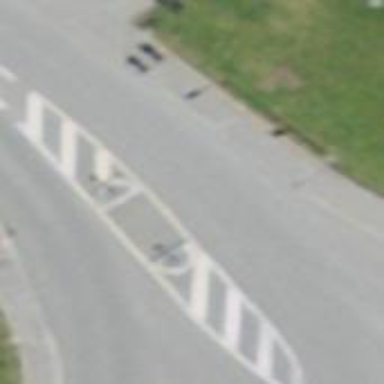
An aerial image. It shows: Unmarked crossing with pedestrian island.